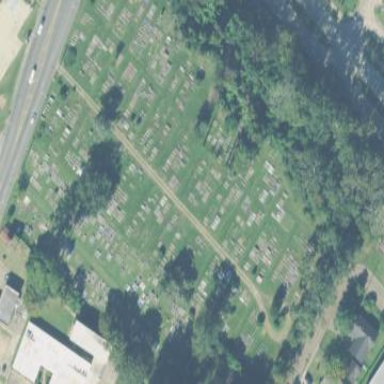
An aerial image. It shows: Cemetery.